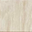
Piece: xx